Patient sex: M
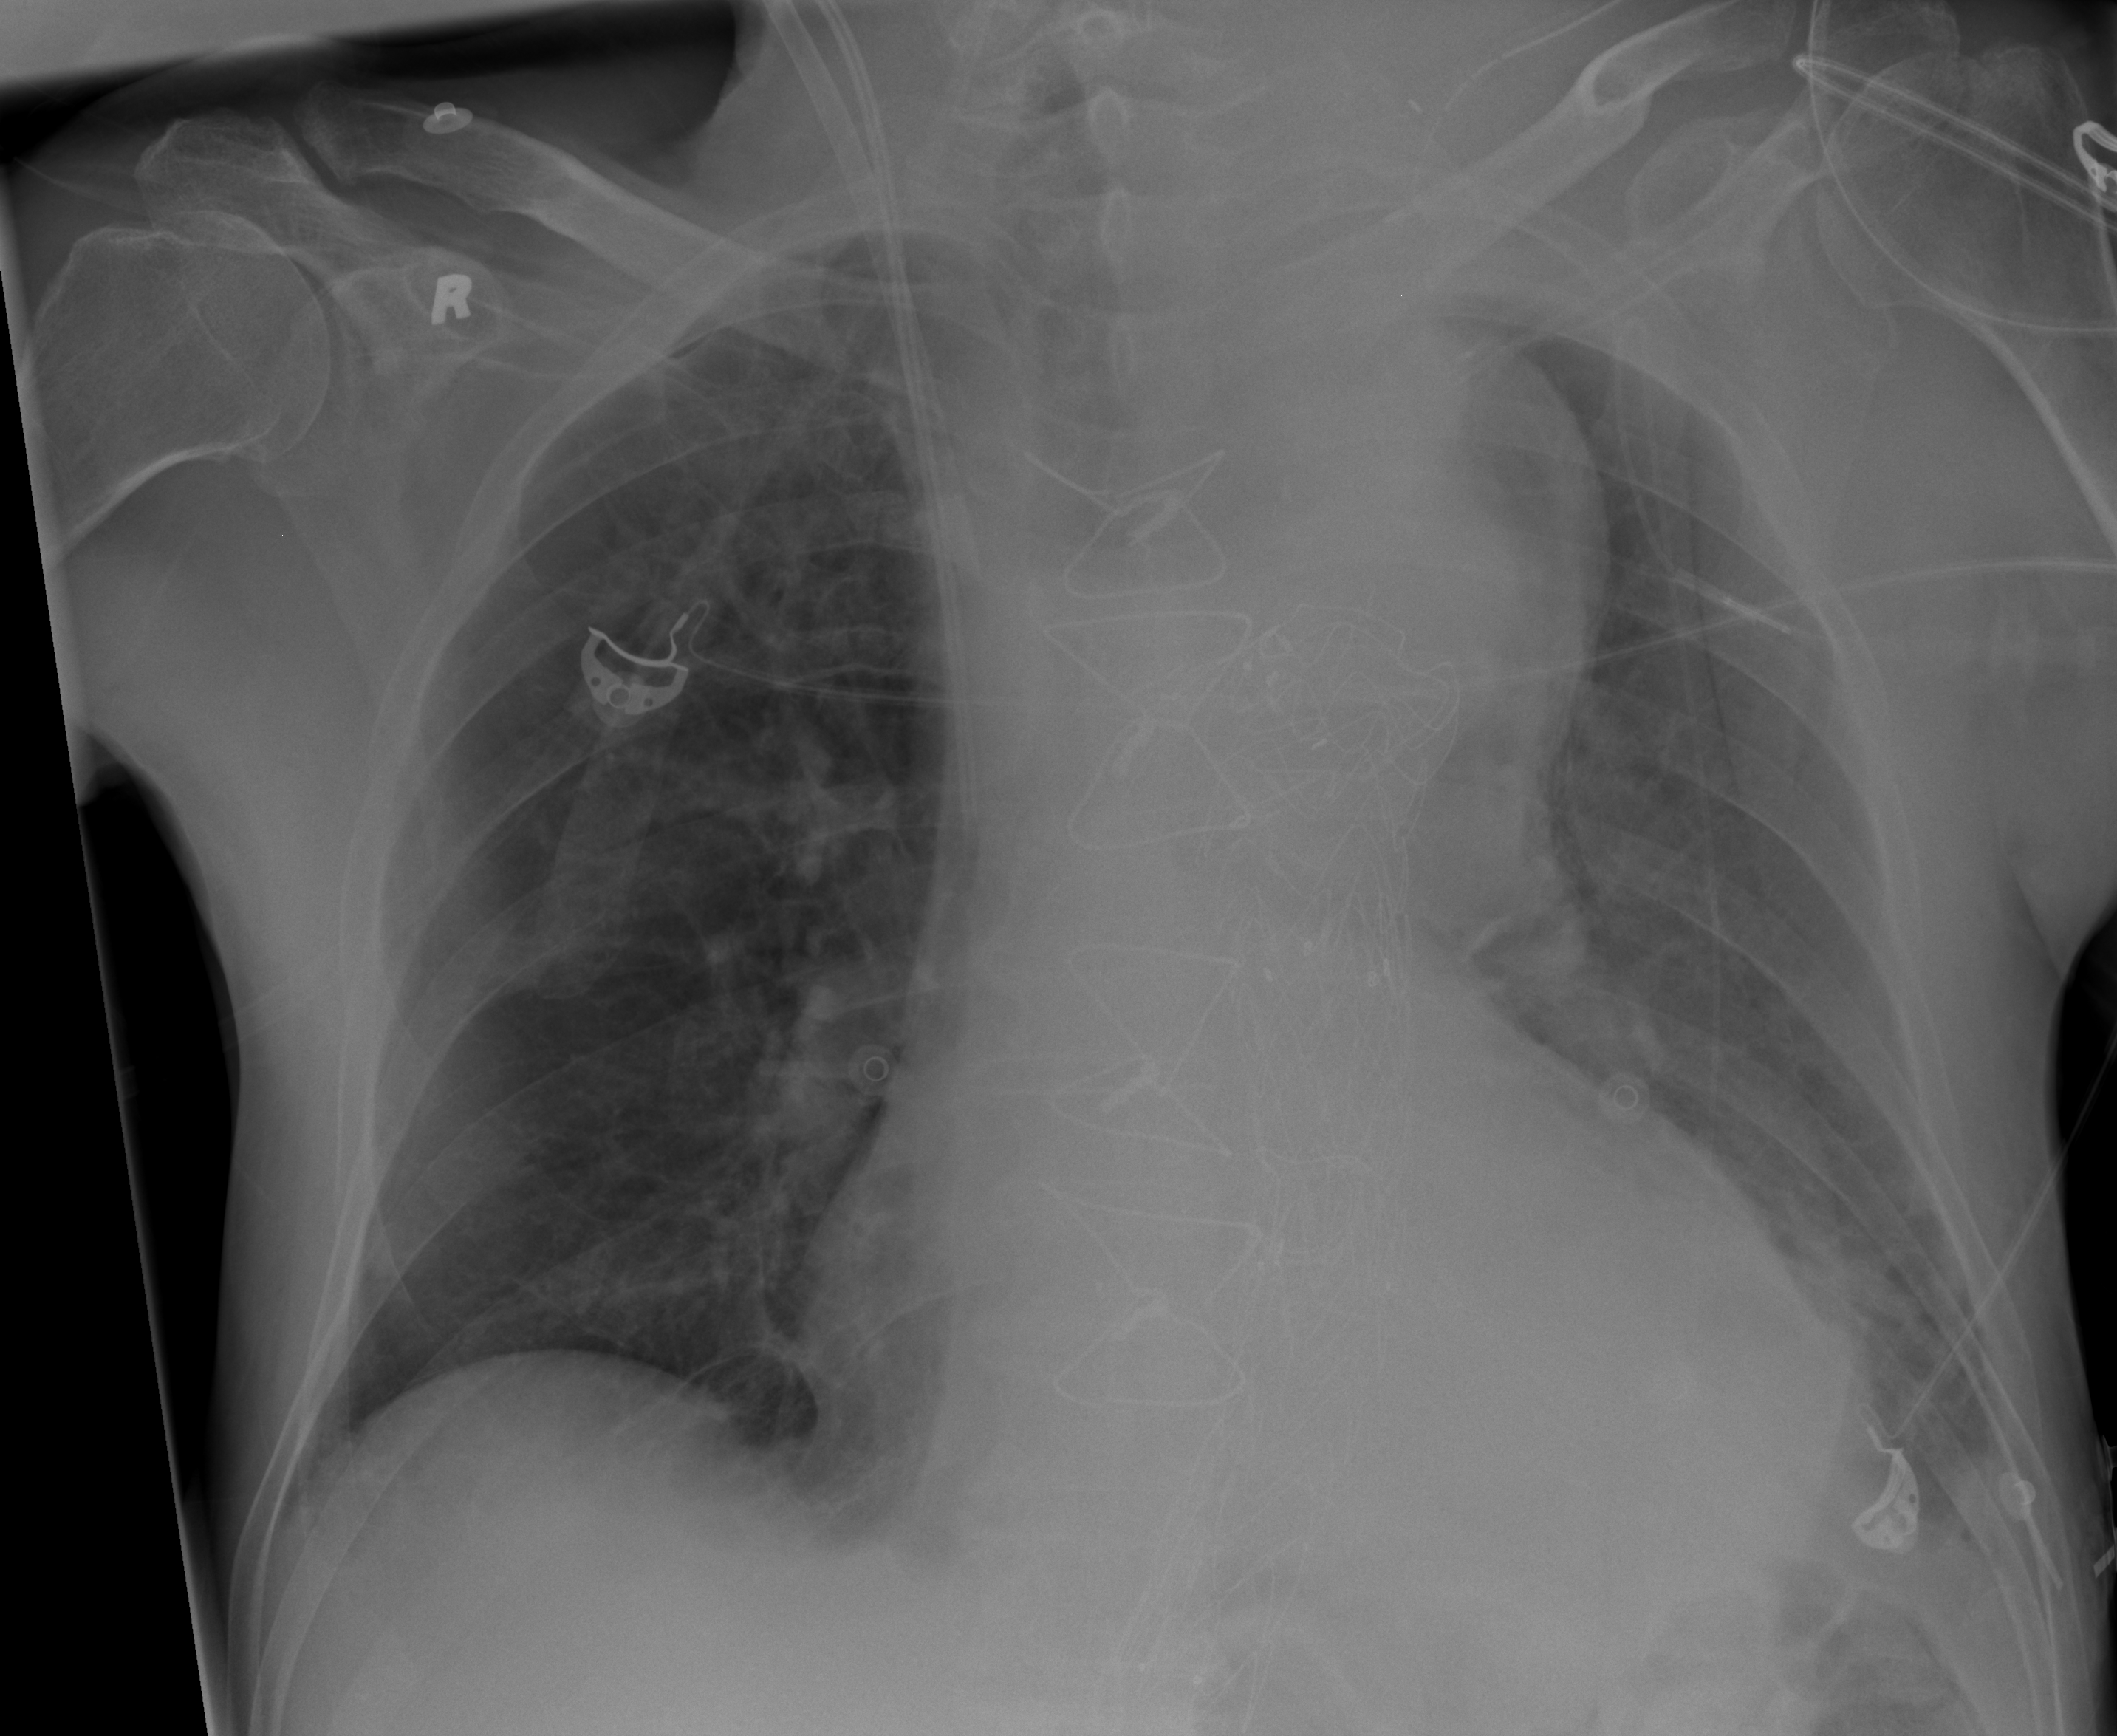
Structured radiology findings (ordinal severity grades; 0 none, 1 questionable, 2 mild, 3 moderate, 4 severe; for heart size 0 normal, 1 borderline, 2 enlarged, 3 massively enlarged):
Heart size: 2
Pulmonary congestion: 2
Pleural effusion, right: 1
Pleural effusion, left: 2
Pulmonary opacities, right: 0
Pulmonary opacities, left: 0
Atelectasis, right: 2
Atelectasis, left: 2